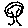
Label: tree